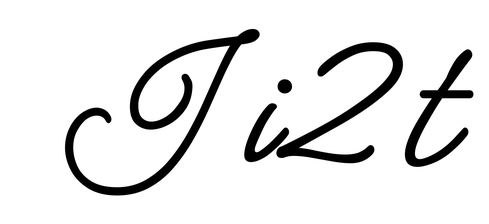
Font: MeowScript-Regular